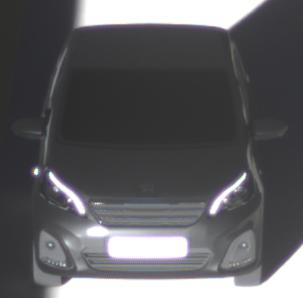
Make: Peugeot
Model: 108 1.0 VTi 68
Detailed model: 108
Model produced from: 2015/03
Model produced until: 2016/10
Doors: 3
Color: black
Road condition: dry road
Daytime: sunrise or sunset
Contrast: high contrast